Question: I can reliably get a Winsock socket to 'connect()' to itself if I connect to localhost with a port in the range of automatically assigned ephemeral ports (5000-65534). Specifically, Windows appears to have a system-wide rolling port number which is the next port that it will try to assign as a local port number for a client socket. If I create sockets until the assigned number is just below my target port number, and then repeatedly create a socket and attempt to connect to that port number, I can usually get the socket to connect to itself.
I first got it to happen in an application that repeatedly tries to connect to a certain port on localhost, and when the service is not listening it very rarely successfully establishes a connection and receives the message that it initially sent (which happens to be a Redis 'PING' command).
An example, in Python (run with nothing listening to the target port):
'''
import socket
TARGET_PORT = 49400
def mksocket():
return socket.socket(socket.AF_INET, socket.SOCK_STREAM, socket.IPPROTO_TCP)
while True:
sock = mksocket()
sock.bind(('127.0.0.1', 0))
host, port = sock.getsockname()
if port > TARGET_PORT - 10 and port < TARGET_PORT:
break
print port
while port < TARGET_PORT:
sock = mksocket()
err = None
try:
sock.connect(('127.0.0.1', TARGET_PORT))
except socket.error, e:
err = e
host, port = sock.getsockname()
if err:
print 'Unable to connect to port %d, used local port %d: %s' % (TARGET_PORT, port, err)
else:
print 'Connected to port %d, used local port %d' (TARGET_PORT, port)
'''
On my Mac machine, this eventually terminates with 'Unable to connect to port 49400, used local port 49400'. On my Windows 7 machine, a connection is successfully established and it prints 'Connected to port 49400, used local port 49400'. The resulting socket receives any data that is sent to it.
Is this a bug in Winsock? Is this a bug in my code?
Here is a screenshot of <URL> with the offending connection shown:

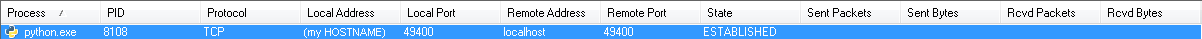
Answer: This appears to be a 'simultaneous initiation' as described in #3.4 of <URL>. See Figure 8. Note that neither side is in state LISTEN at any stage. In your case, both ends are the same: that would cause it to work exactly as described in the RFC.